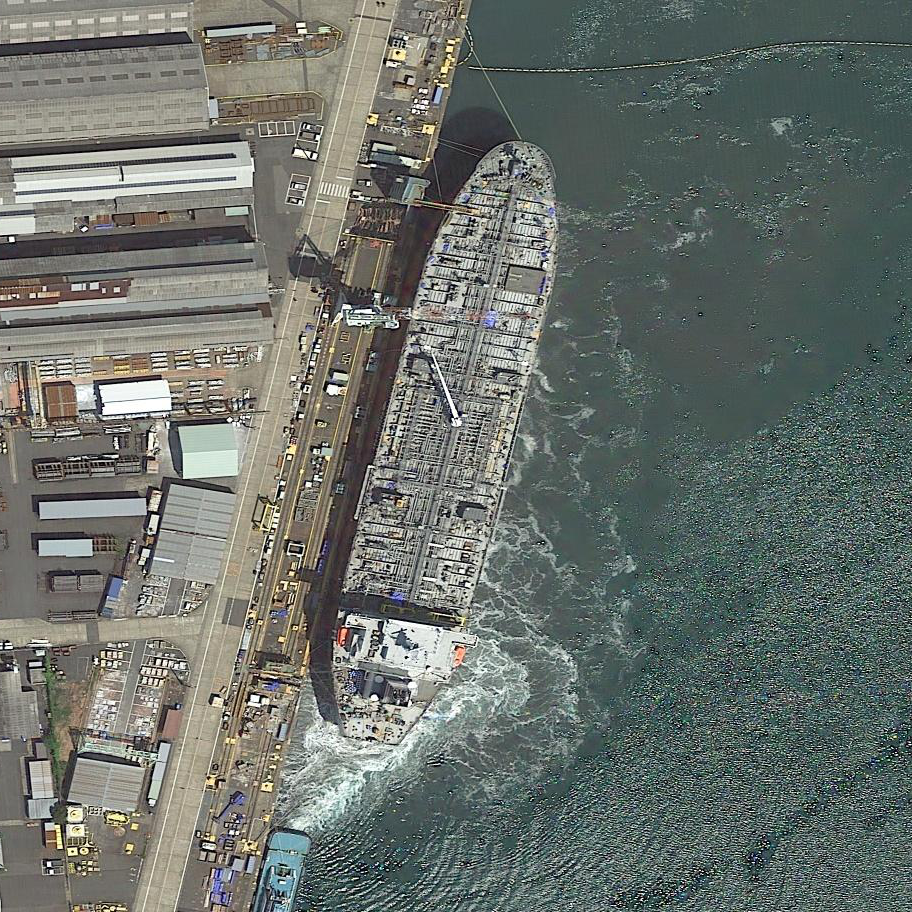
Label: civil